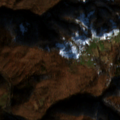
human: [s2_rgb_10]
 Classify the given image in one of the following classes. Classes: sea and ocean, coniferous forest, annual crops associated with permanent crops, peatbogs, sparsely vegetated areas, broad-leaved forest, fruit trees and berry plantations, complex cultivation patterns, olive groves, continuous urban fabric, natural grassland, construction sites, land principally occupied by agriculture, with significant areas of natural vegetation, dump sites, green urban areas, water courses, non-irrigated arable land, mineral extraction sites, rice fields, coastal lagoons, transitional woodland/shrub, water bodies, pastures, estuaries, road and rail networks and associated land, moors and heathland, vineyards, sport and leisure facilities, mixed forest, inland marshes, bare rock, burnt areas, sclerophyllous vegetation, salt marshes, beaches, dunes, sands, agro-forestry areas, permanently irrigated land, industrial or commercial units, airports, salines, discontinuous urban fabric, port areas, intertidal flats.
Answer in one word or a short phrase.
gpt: land principally occupied by agriculture, with significant areas of natural vegetation, broad-leaved forest, transitional woodland/shrub